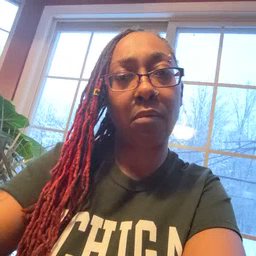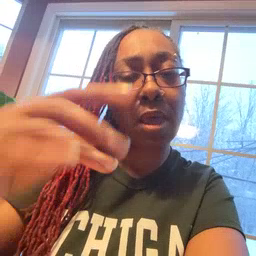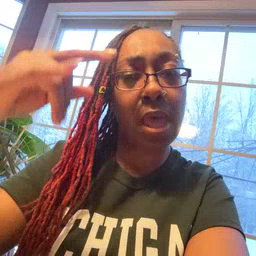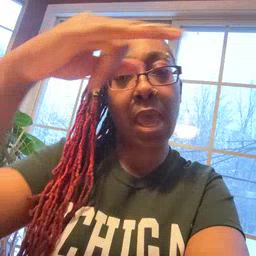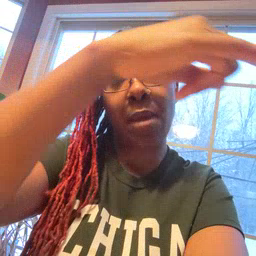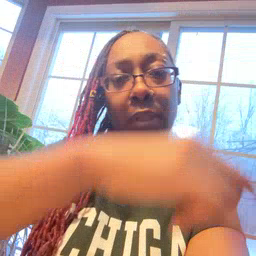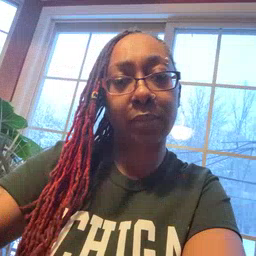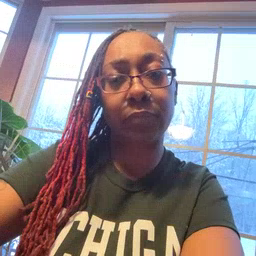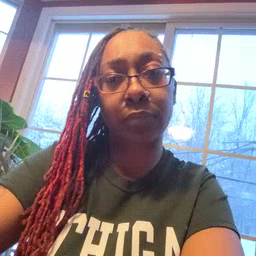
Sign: airplane